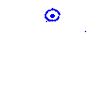
Particle: proton